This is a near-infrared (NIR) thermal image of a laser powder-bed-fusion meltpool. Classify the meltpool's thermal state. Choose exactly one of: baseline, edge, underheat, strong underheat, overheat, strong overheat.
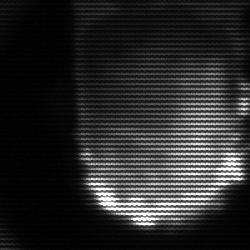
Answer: baseline